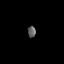
Tissue: skin
Cell type: Epithelial cells
Senescence score: 0.214
Nuclear area (px): 90
Mean DAPI intensity: 95.322